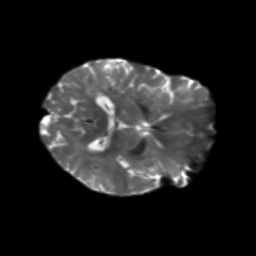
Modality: T2w
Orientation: axial
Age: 71
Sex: female
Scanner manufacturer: siemens
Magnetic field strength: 3 T
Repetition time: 5.25 s
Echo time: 0.08 s